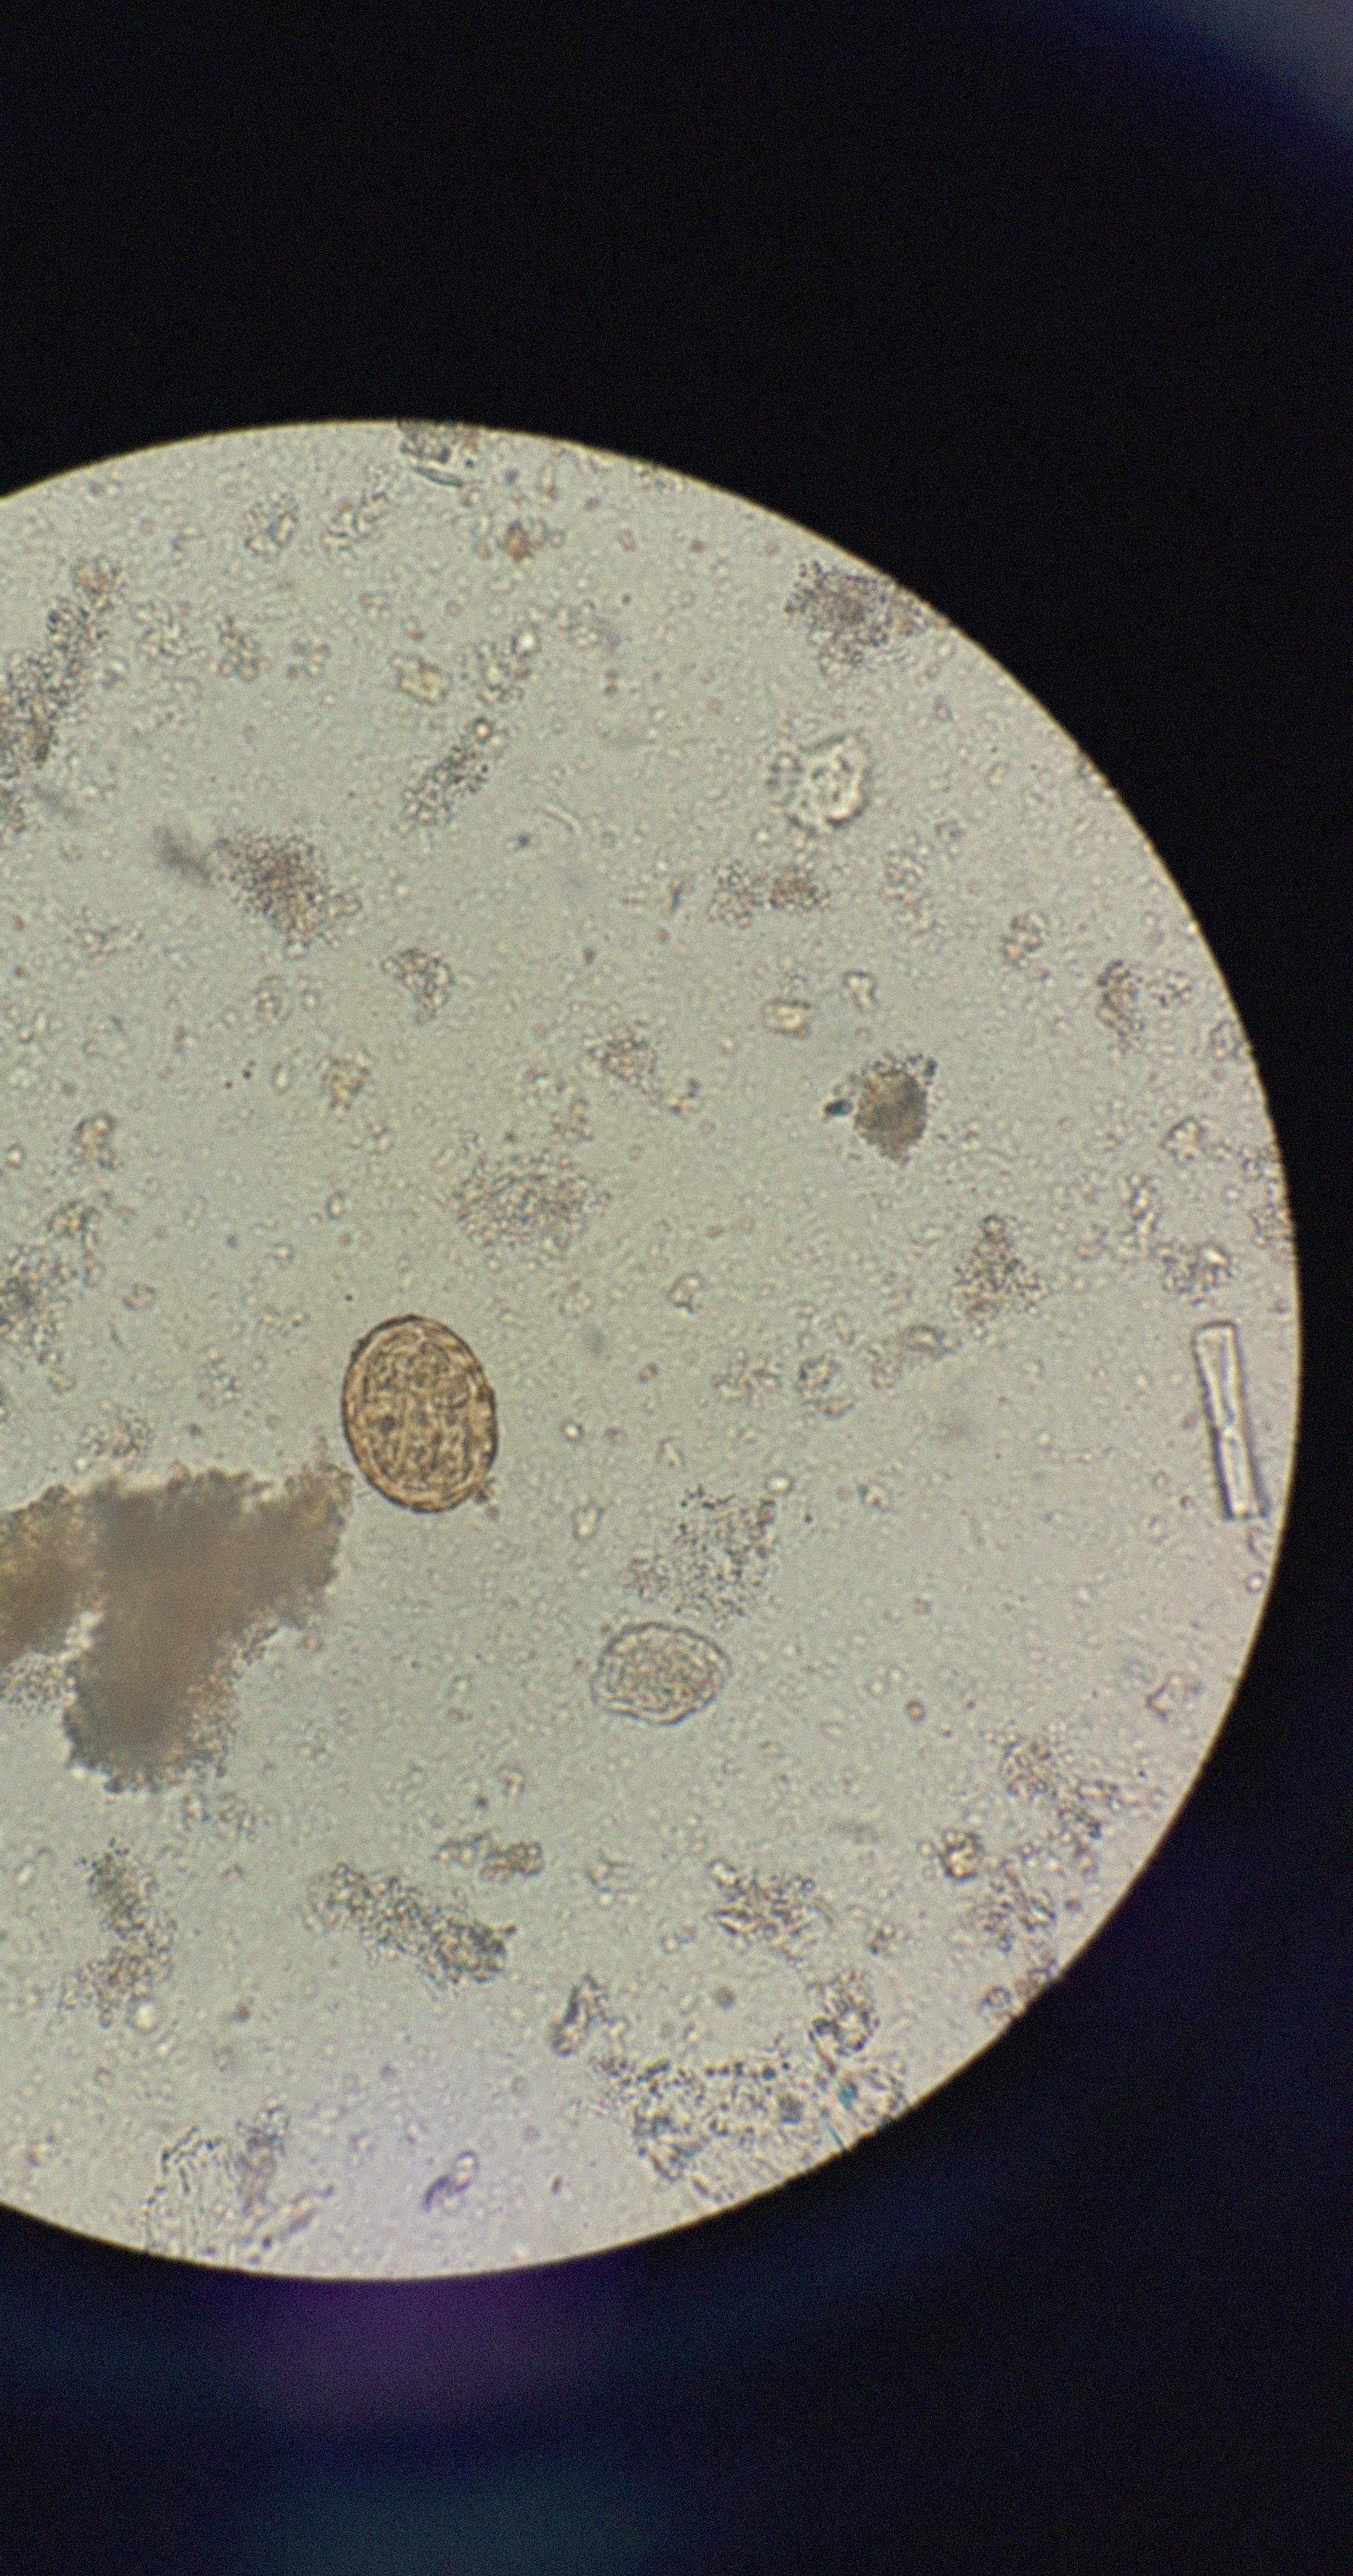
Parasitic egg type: Ascaris lumbricoides